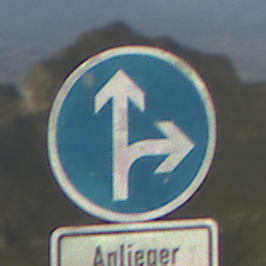
Verkehrszeichen: VorgeschriebeneFahrtrichtungGeradeausOderRechts
Zusatzzeichen unten: PersonengruppenFrei2
Umgebung: Outdoor, Nature
Tageszeit: SunriseSunset
Wetter: PartlyCloudy
Licht: Natural
Jahreszeit: NotSpecified
Kontrast: HighContrast